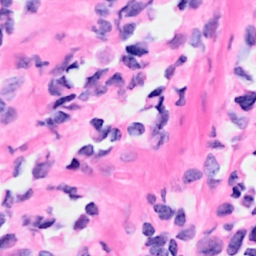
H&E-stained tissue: Breast